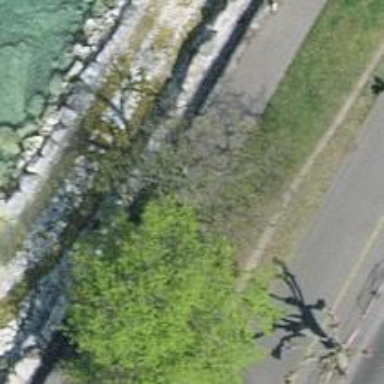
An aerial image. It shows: Urban tree adds touch of nature to the surroundings.